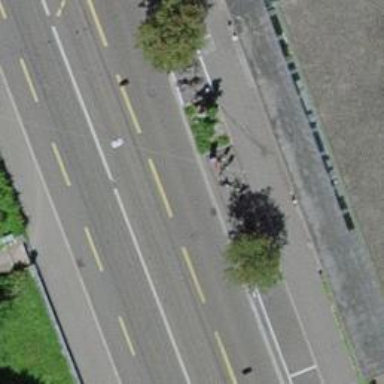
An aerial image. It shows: Bicycle rental facility.